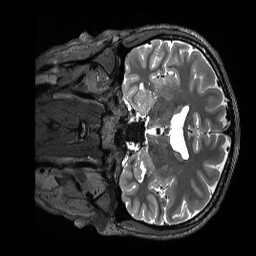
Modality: T2w
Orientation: coronal
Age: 26
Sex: male
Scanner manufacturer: siemens
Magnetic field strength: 3 T
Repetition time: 3.2 s
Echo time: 0.563 s